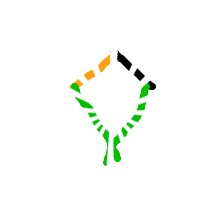
Shape: kite